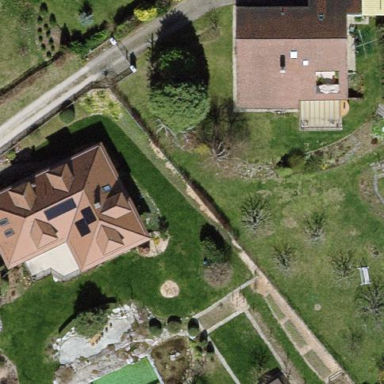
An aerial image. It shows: Simple and straightforward house.